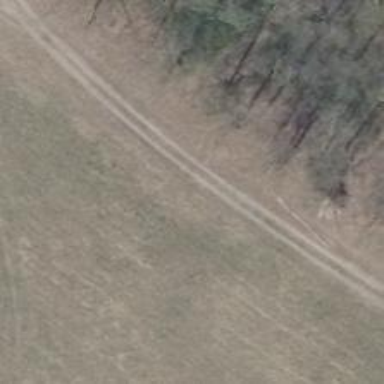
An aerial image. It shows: Sandy track with grade3 tracktype.